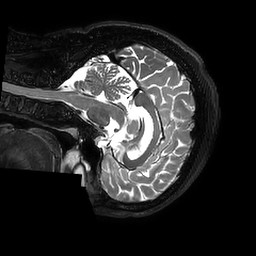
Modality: T2w
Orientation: sagittal
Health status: ill
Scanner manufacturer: philips
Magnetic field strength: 3 T
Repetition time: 2.5 s
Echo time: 0.331 s